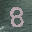
Label: 8